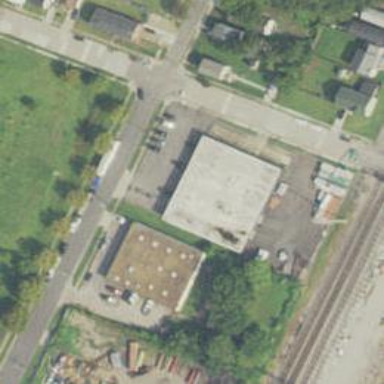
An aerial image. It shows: Commercial building.